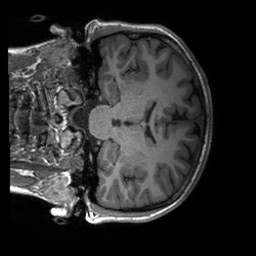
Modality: T1w
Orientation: coronal
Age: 19
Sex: female
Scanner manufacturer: siemens
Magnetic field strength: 3 T
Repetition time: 2.3 s
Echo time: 0.00227 s